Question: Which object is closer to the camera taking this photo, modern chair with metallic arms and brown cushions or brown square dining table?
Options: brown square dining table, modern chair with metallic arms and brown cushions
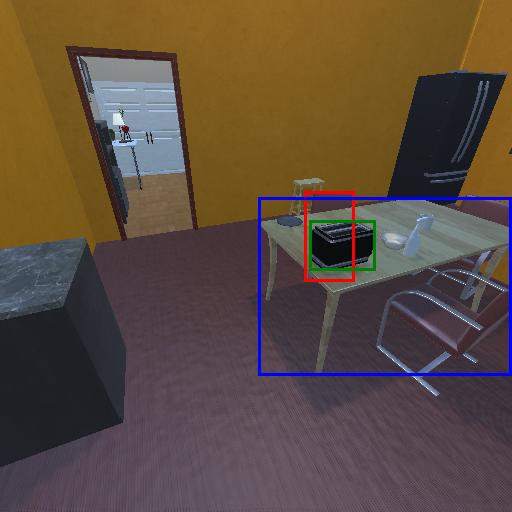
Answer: brown square dining table